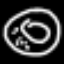
Label: donut